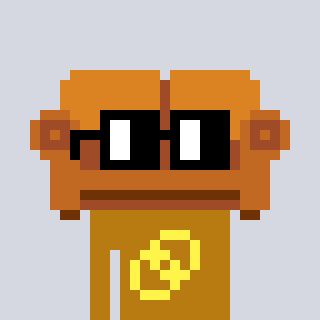
a pixel art character with square black glasses, a couch-shaped head and a gold-colored body on a cool background